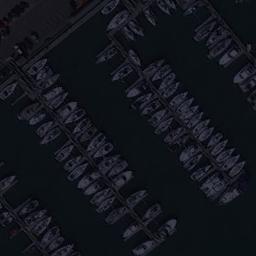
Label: harbor